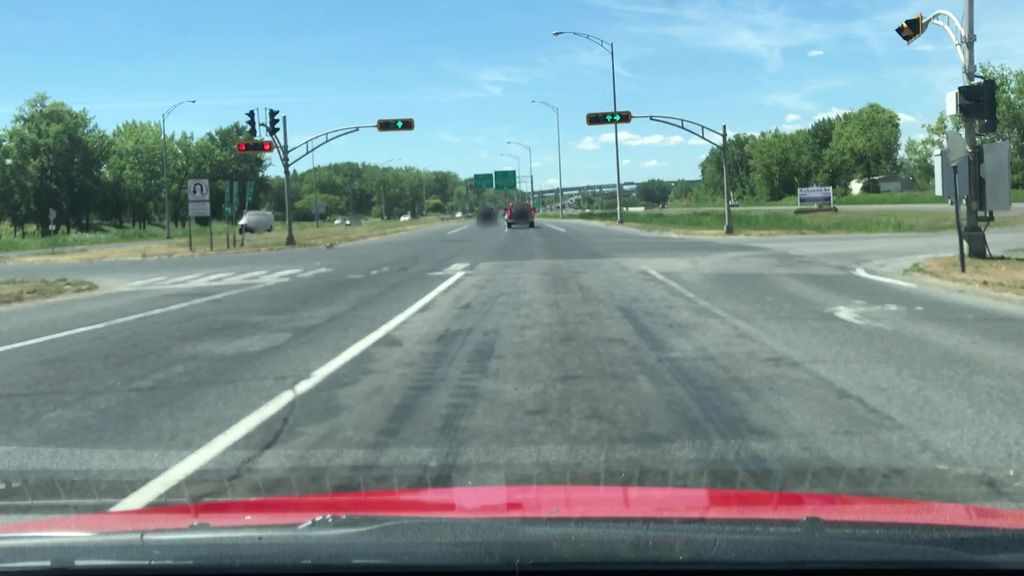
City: montreal